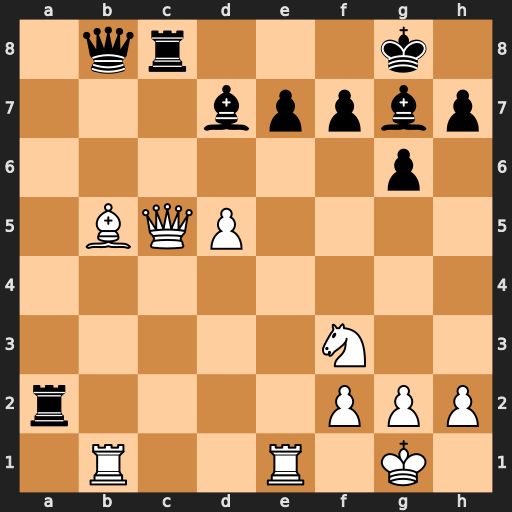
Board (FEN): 1qr3k1/3bppbp/6p1/1BQP4/8/5N2/r4PPP/1R2R1K1
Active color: w
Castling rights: -
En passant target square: -
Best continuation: Bxd7 Rxc5 Rxb8+